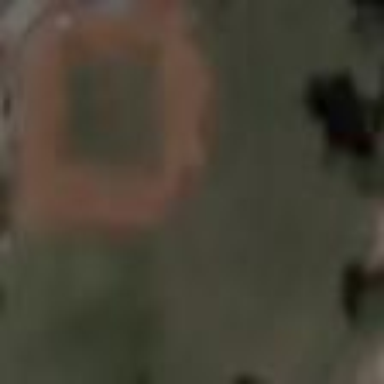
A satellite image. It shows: Baseball pitch for leisure land activities.